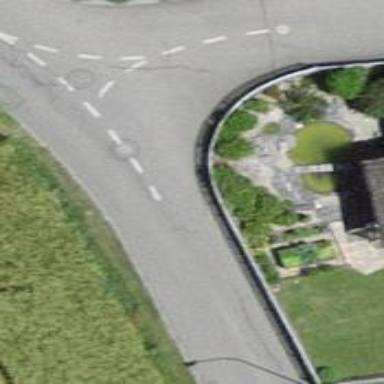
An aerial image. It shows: Residential road.